Field crop: tomato
Growth stage: 1
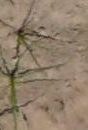
Species: cyperus